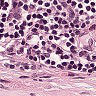
Metastatic tissue present: no